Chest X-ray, PA view. Patient: 73 years old, sex M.
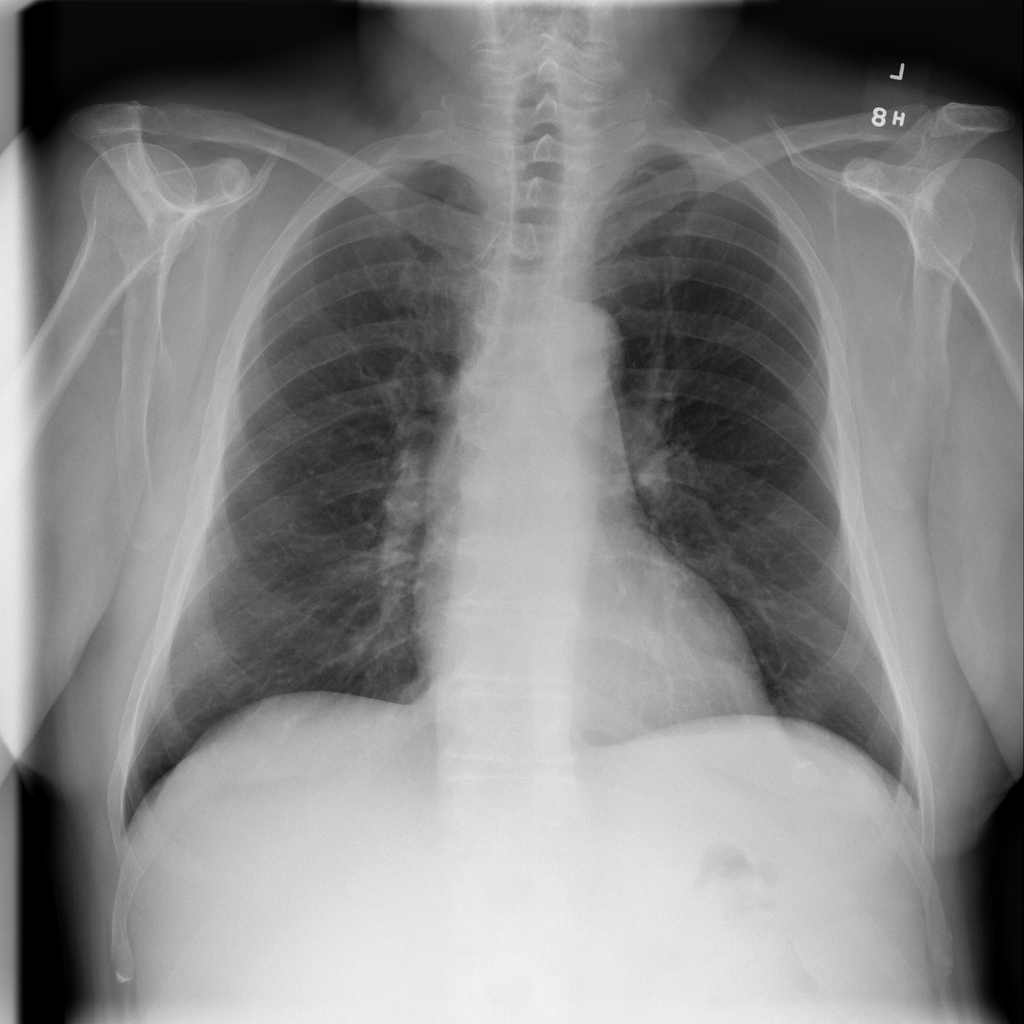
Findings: No Finding